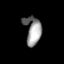
Tissue: lung
Cell type: Epithelial cells
Senescence score: 0.5475
Nuclear area (px): 449
Mean DAPI intensity: 145.205